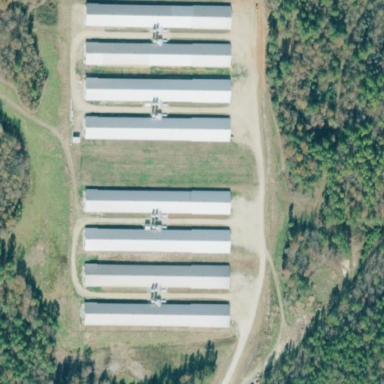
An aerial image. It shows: Poultry farmyard.